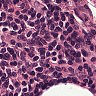
Metastatic tissue present: no